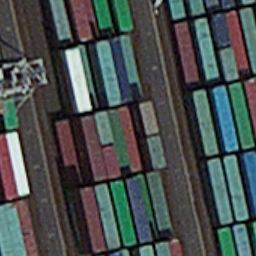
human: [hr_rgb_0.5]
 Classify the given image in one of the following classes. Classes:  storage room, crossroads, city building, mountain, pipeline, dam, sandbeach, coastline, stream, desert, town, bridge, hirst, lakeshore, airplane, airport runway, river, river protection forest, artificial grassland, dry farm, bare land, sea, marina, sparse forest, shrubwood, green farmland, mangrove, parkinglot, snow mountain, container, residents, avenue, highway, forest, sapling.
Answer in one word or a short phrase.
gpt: container